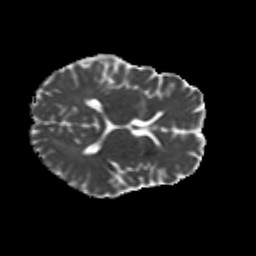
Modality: MD
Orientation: axial
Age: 39
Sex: male
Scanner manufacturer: siemens
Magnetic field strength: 3 T
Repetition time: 8.6 s
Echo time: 0.095 s